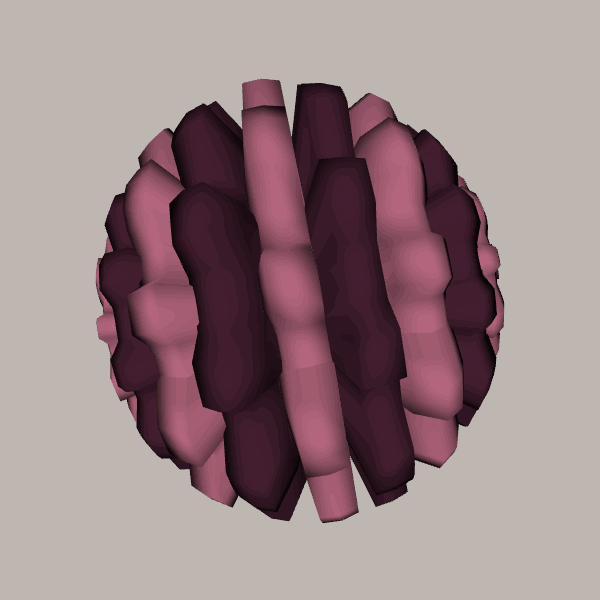
Background: light